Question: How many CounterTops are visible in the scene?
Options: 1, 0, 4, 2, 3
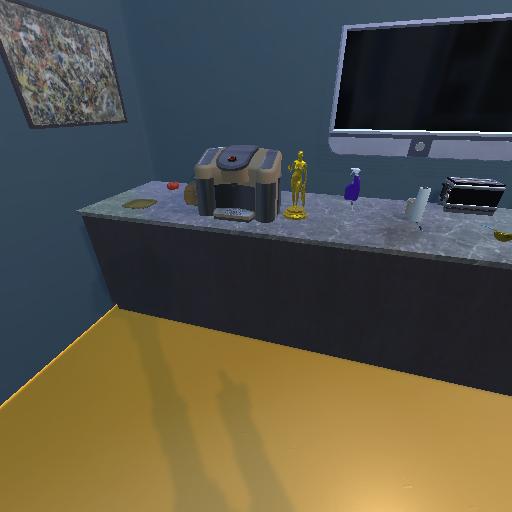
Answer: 1